Field crop: tomato
Growth stage: 1
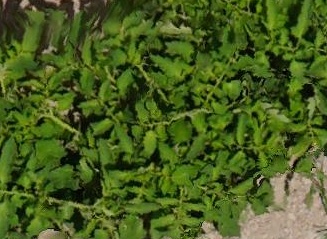
Species: tomato